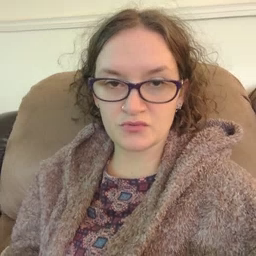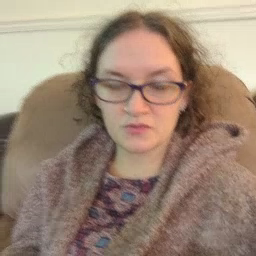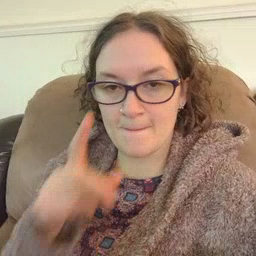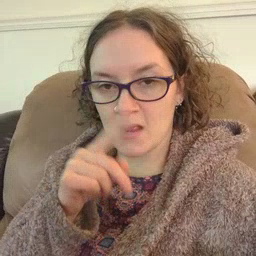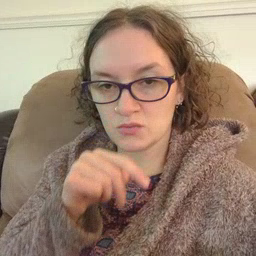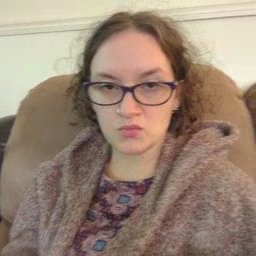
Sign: mouse